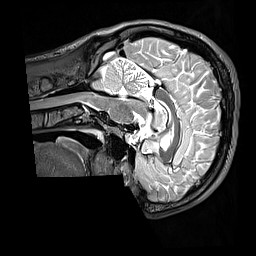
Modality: T2w
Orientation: sagittal
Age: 25
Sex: male
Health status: healthy
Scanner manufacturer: siemens
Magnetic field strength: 3 T
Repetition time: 3.2 s
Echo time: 0.568 s